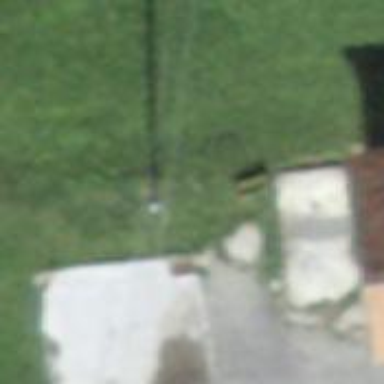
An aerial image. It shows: Power pole.